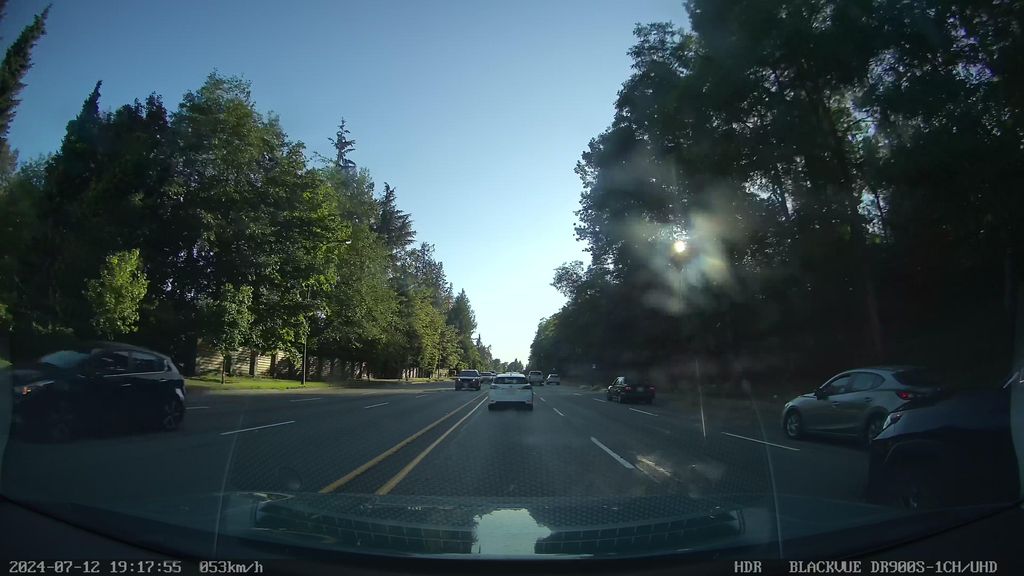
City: vancouver